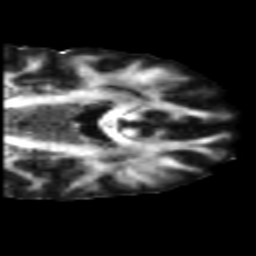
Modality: FA
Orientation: coronal
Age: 46
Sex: male
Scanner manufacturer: siemens
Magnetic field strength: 3 T
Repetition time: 5.5 s
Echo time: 0.101 s